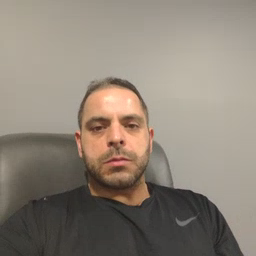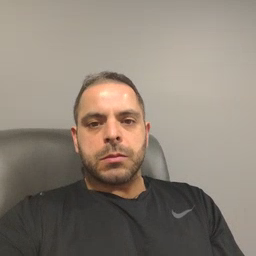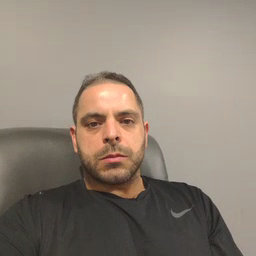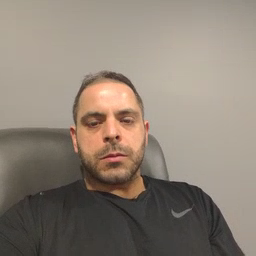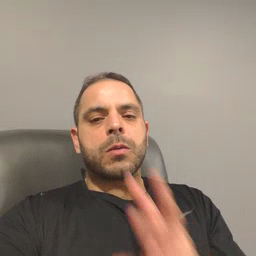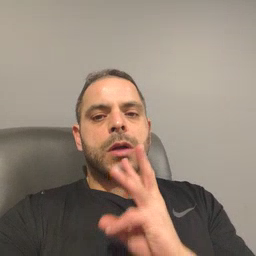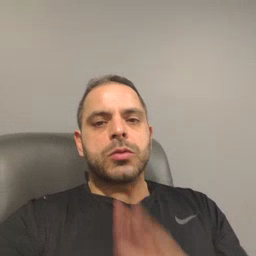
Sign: water